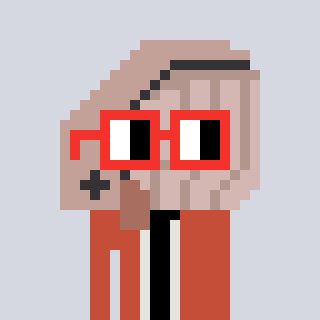
a pixel art character with square red glasses, a whale-shaped head and a rust-colored body on a cool background